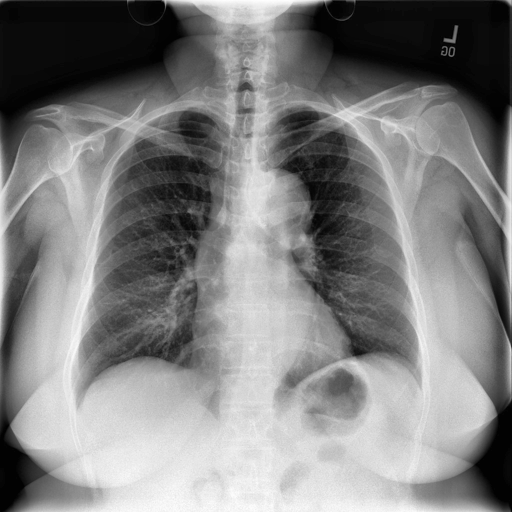
Finding: NORMAL